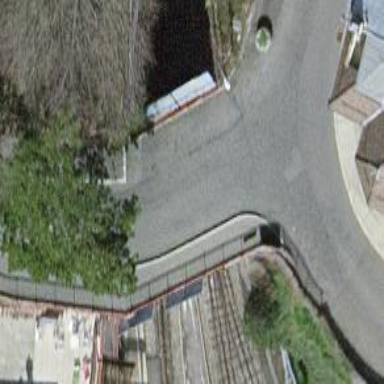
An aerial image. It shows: Railway switch.